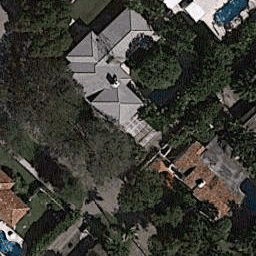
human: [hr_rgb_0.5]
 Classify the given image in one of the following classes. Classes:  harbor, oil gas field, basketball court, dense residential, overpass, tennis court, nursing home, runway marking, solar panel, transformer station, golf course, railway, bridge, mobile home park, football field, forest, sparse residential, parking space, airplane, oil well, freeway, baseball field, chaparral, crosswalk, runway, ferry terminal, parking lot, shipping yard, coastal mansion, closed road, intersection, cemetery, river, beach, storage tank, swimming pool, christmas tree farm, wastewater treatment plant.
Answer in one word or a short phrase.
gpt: coastal mansion